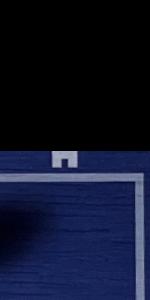
Label: Empty